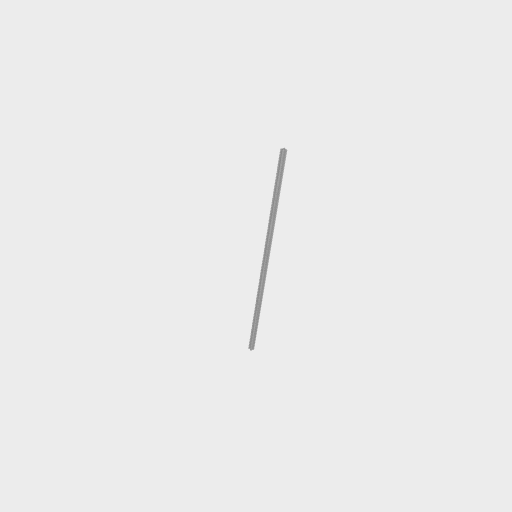
Part: OpenGoRAIL1200